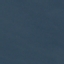
Land use / land cover: SeaLake